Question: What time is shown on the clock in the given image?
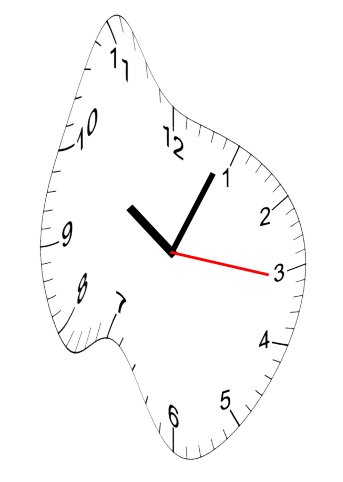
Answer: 10:04:16